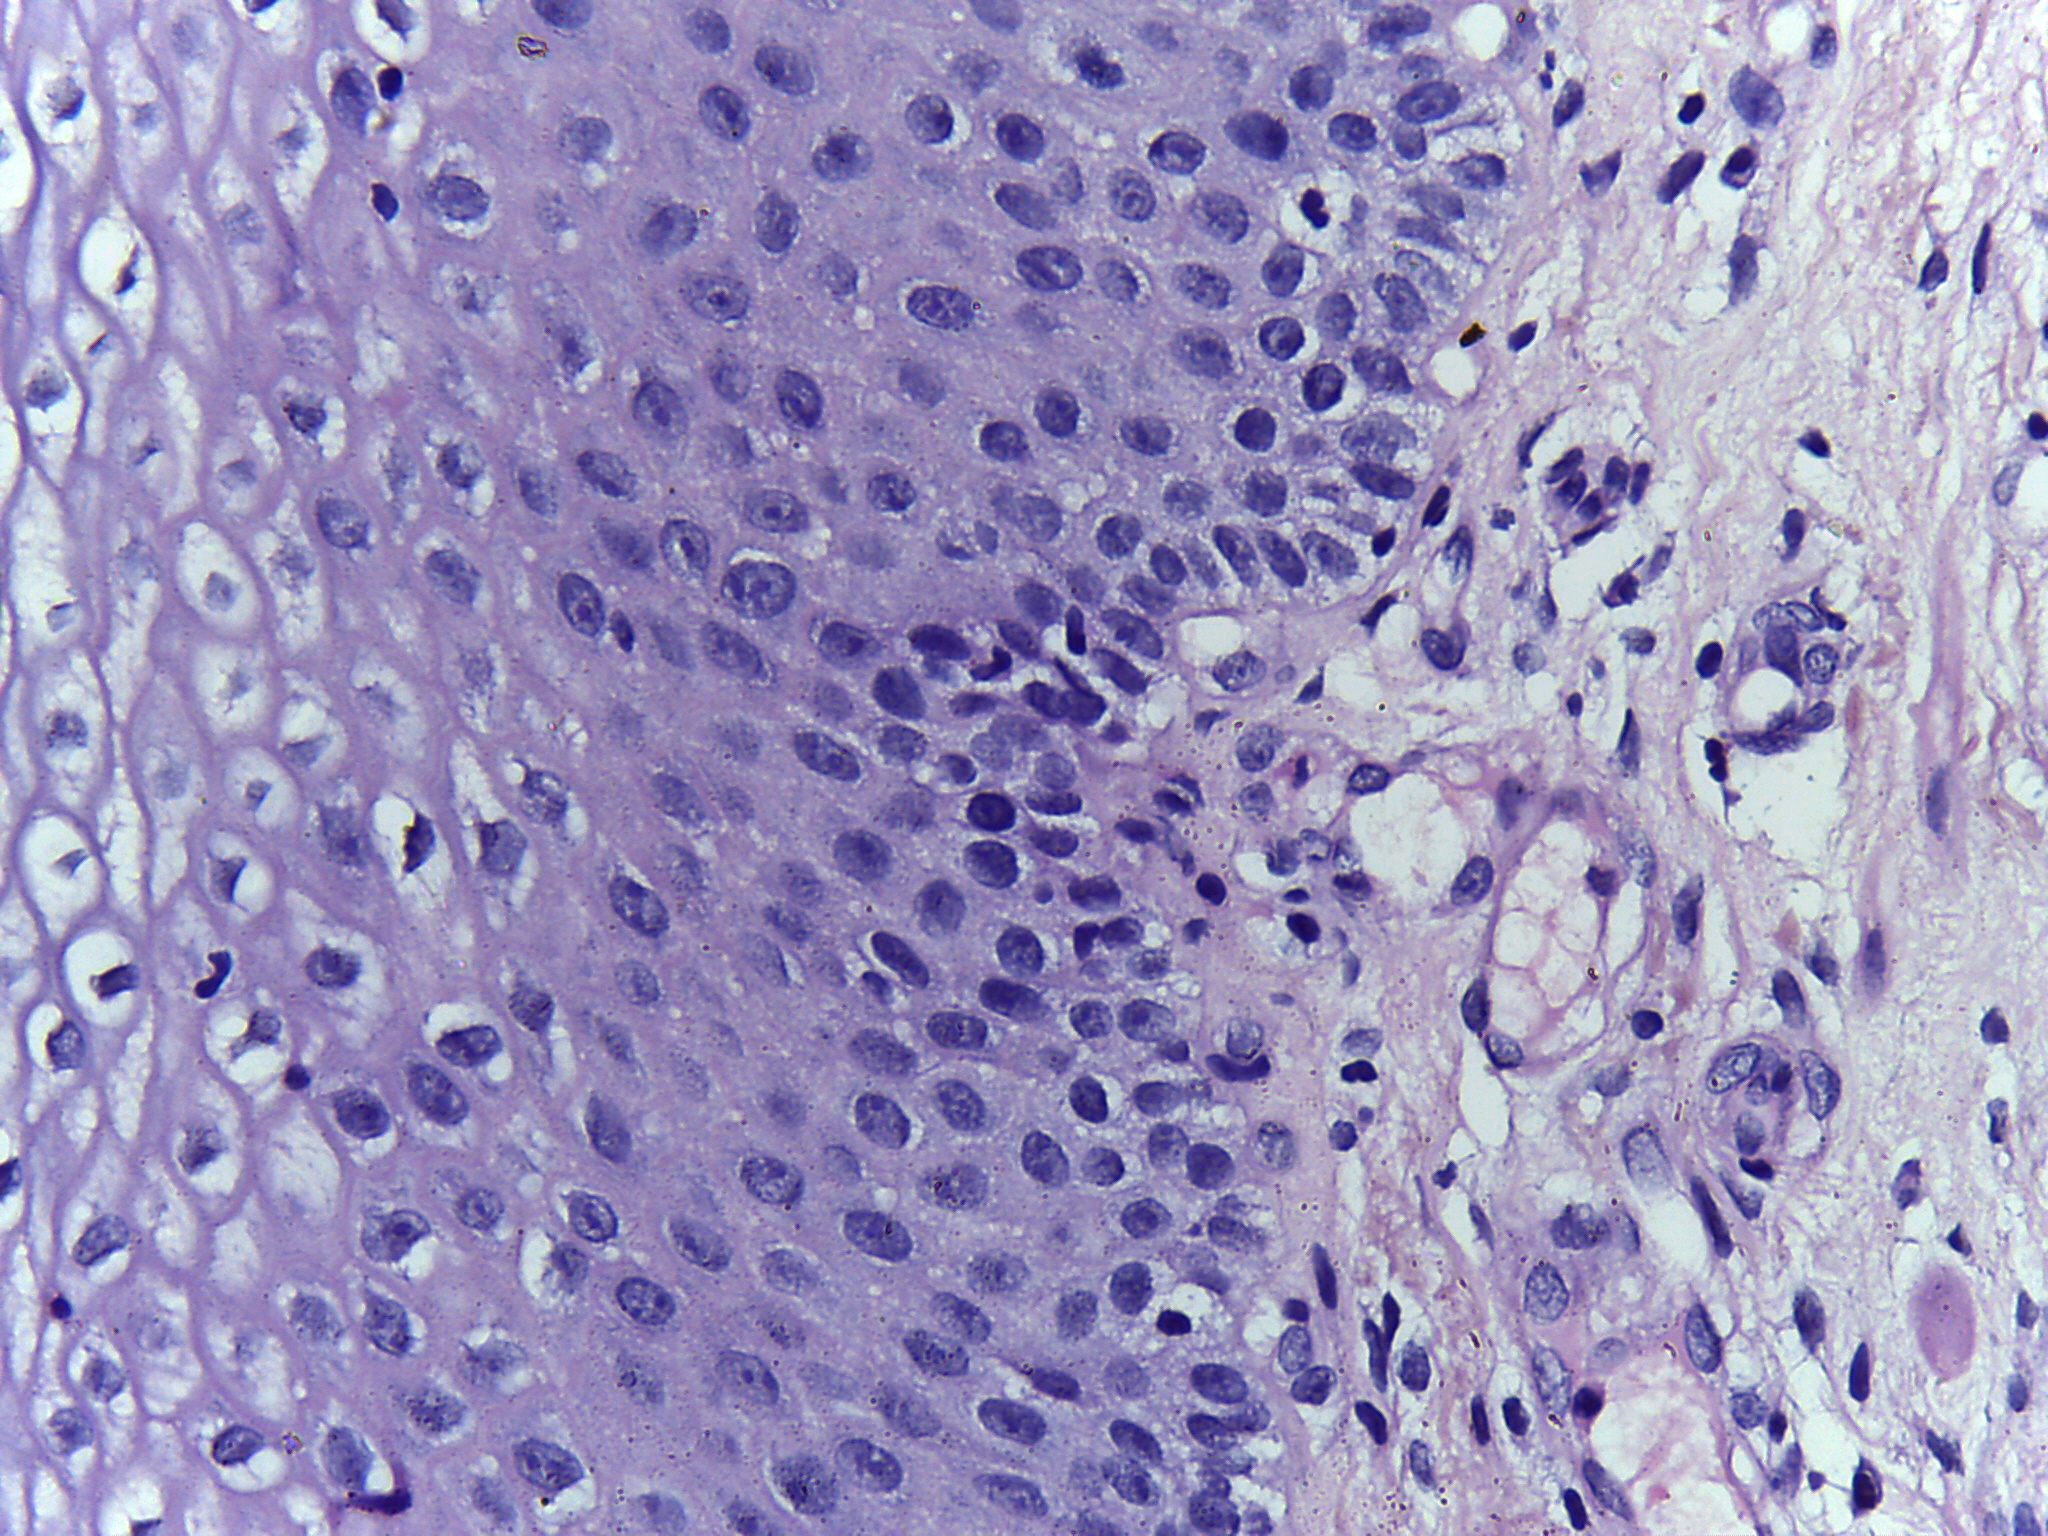
Diagnosis: Normal